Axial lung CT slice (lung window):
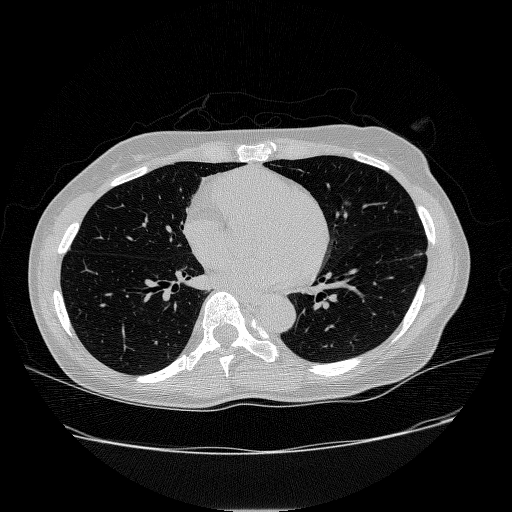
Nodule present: yes
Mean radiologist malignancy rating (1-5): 3.667